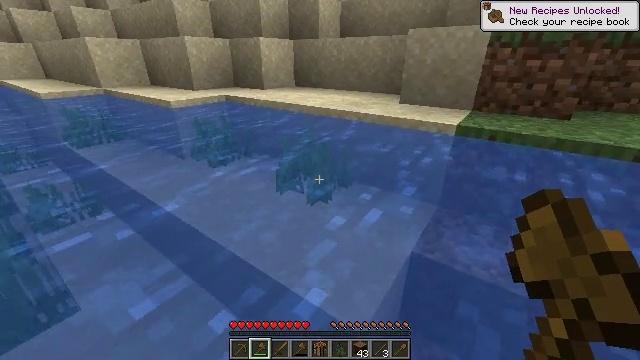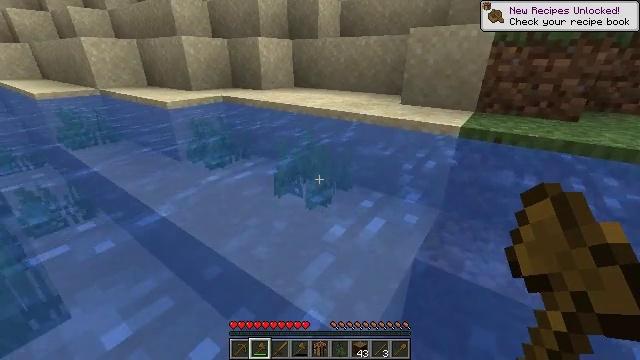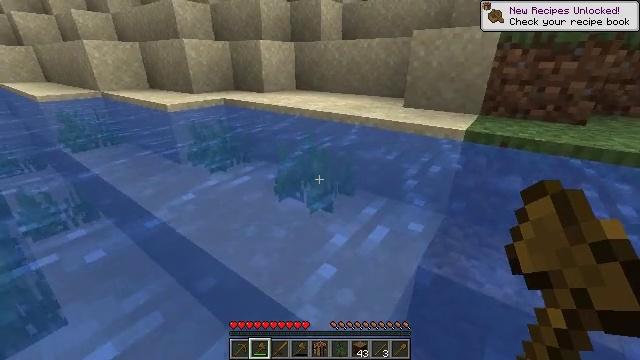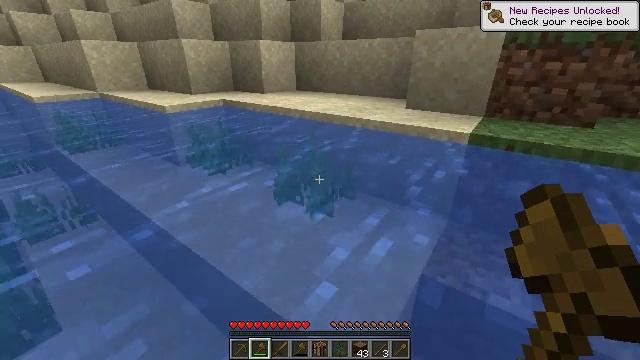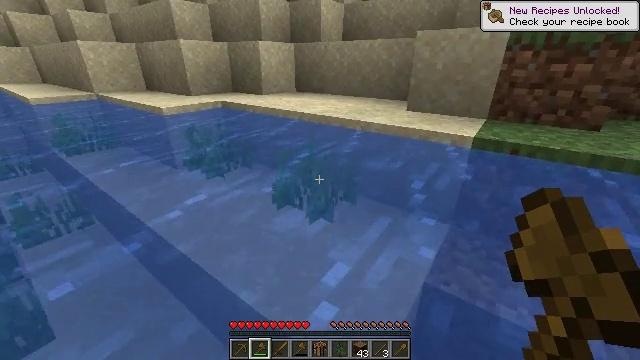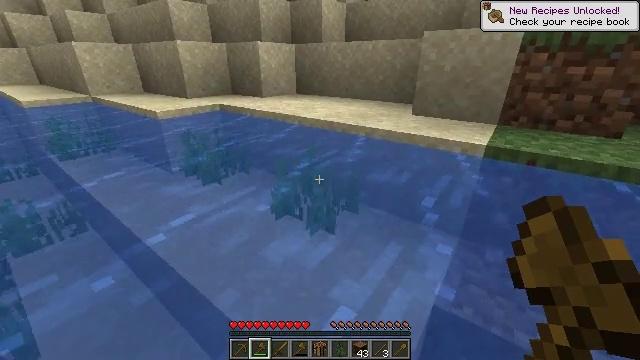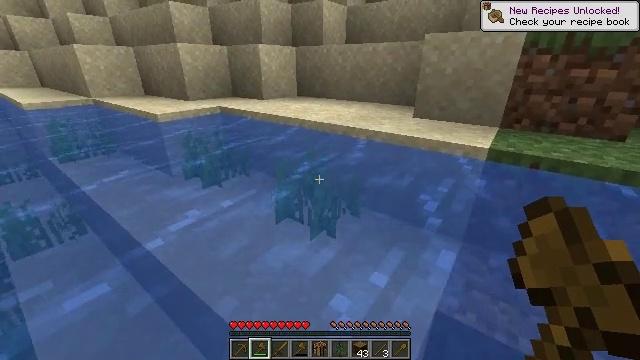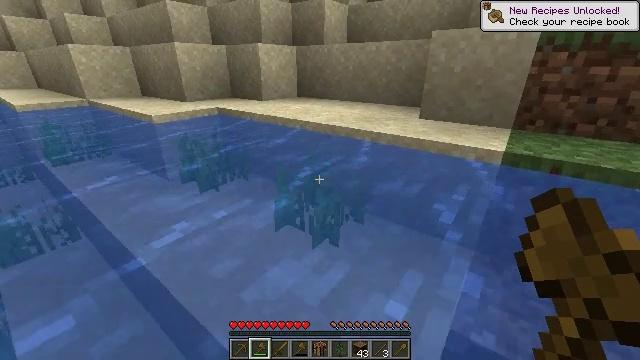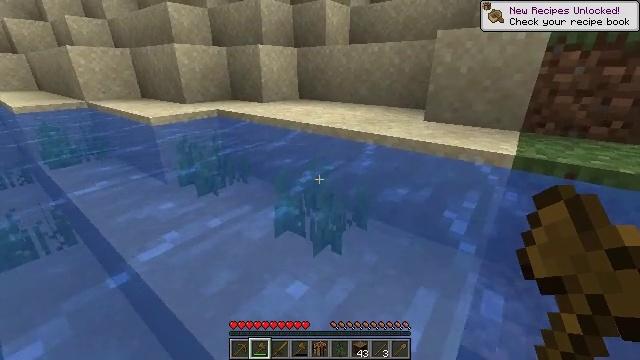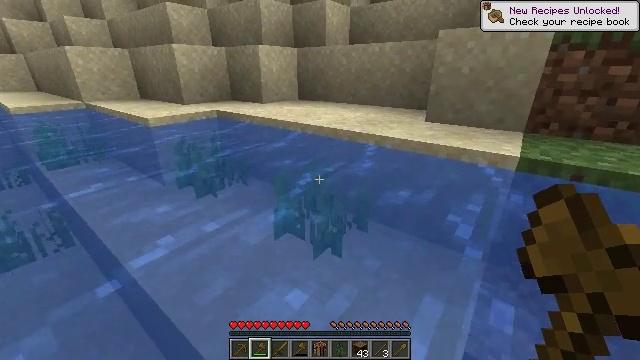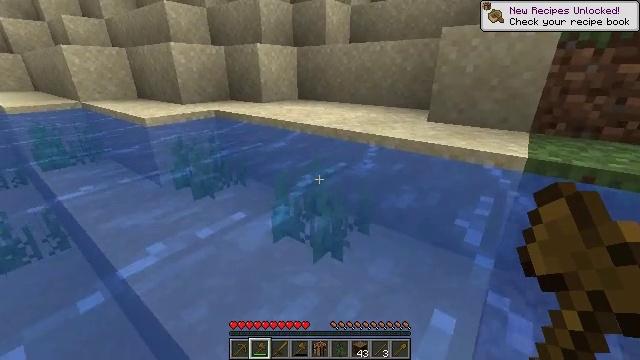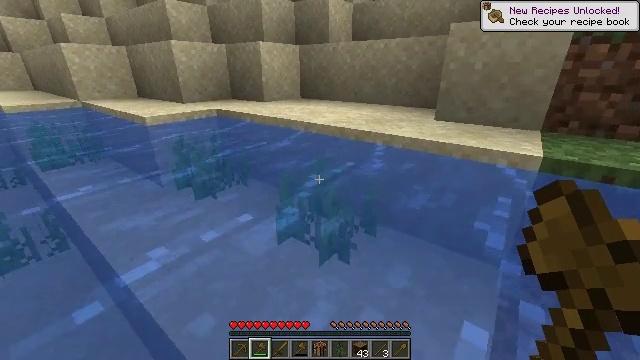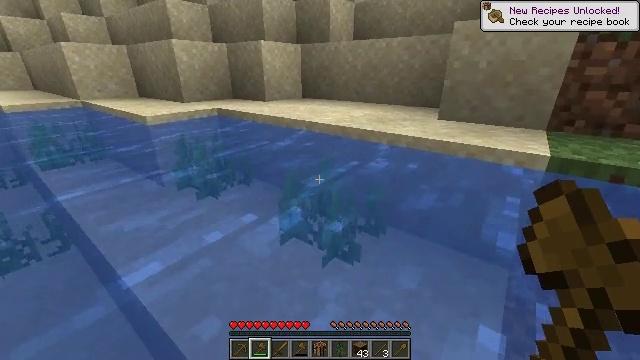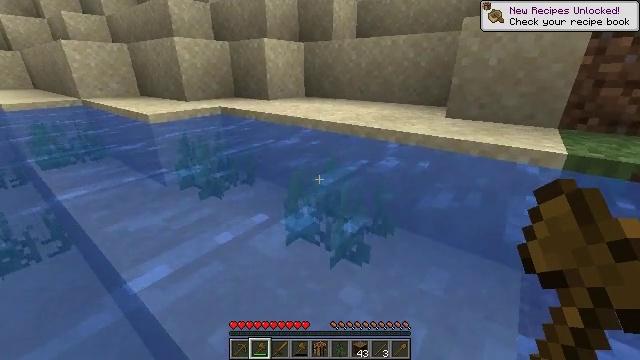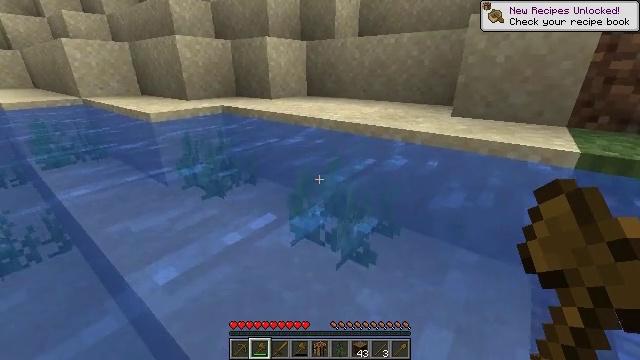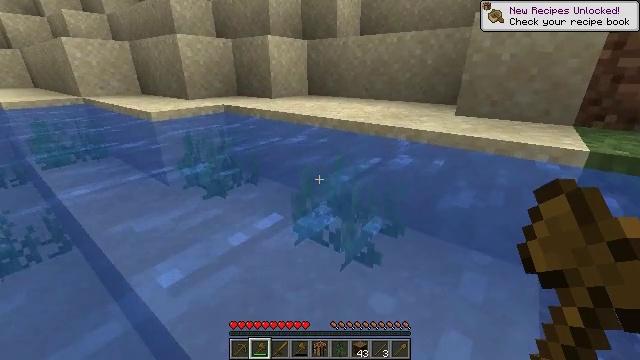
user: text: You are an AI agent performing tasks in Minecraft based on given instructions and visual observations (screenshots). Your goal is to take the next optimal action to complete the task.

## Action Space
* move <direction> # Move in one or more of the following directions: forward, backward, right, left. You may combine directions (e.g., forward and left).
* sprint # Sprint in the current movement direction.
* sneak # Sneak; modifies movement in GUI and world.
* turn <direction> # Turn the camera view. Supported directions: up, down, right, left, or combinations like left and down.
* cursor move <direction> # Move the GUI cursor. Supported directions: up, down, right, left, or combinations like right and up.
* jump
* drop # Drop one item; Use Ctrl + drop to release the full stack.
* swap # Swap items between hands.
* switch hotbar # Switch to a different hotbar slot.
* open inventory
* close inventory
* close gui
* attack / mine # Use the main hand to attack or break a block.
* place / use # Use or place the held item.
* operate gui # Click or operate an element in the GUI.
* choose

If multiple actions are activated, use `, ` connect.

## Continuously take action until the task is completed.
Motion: motion action
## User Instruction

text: Break the sand block.
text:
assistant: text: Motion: move forward
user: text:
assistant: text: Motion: move forward
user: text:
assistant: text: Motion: move forward
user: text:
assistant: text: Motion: move forward
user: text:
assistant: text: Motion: move forward
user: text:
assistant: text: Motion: move forward
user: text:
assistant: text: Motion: move forward
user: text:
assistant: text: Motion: move forward
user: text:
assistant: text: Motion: move forward
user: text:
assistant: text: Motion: move forward
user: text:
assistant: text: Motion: move forward
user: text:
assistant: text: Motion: move forward
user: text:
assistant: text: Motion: move forward
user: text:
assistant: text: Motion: move forward
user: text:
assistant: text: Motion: move forward
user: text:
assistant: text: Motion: move forward
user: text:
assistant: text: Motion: move forward
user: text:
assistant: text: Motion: move forward
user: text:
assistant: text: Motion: move forward
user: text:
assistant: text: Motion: move forward
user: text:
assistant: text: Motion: move forward
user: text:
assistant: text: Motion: move forward, jump
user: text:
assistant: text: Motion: move forward, jump
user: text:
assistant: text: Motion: move forward, jump
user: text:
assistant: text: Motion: move forward, jump
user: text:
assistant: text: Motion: move forward
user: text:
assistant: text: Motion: move forward
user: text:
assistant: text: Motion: move forward
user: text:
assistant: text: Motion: move forward
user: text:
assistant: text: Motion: move forward